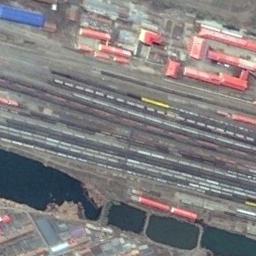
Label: railway